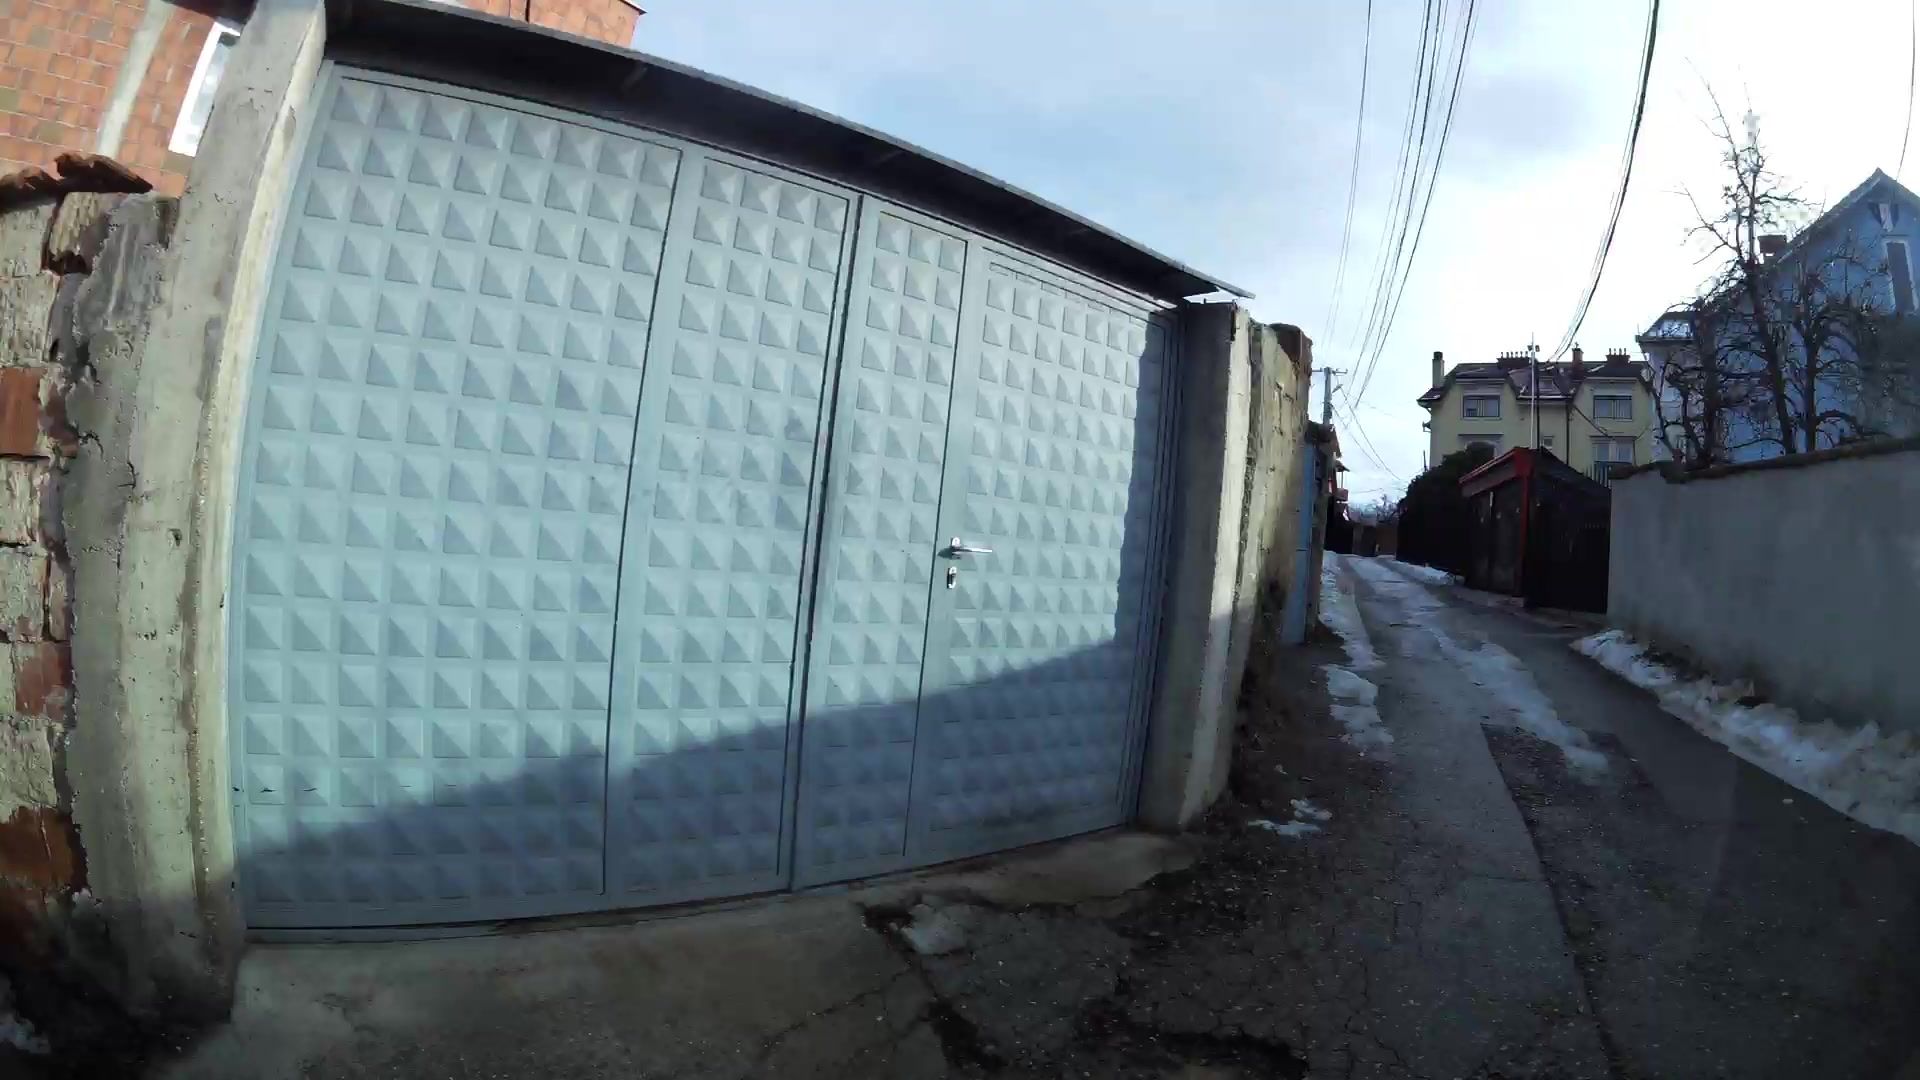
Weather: snowy
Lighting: day
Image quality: good
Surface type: walking surface
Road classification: footway, steps, residential
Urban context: urban centre
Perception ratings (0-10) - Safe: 1.26, Lively: 1.9, Beautiful: 1.86, Boring: 9.62, Depressing: 8.5, Wealthy: 0.33